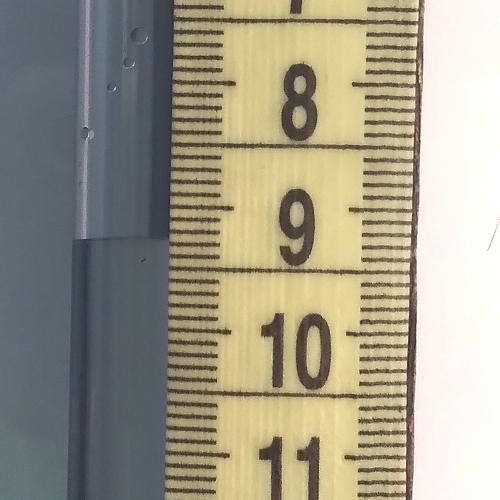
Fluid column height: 9.3 cm